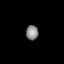
Tissue: lung
Cell type: Fibroblasts
Senescence score: 0.5602
Nuclear area (px): 175
Mean DAPI intensity: 138.771